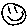
Label: smiley face